Interaction volume radius: 10 \u00c5
Interaction volume height: 40 \u00c5
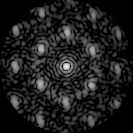
Disorder parameter: 0.4659